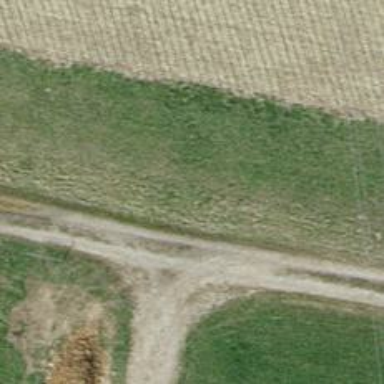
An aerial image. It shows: Grass track with grade3 tracktype.